Question: I'm trying to create a black jack game and I need little bit of help with the layouts of the components. The layout looks like this atm. Do not mind the colors. They are just there becuase I want to be able to distinguish the different components:

I'm trying to create "cards" in the middle of the blue JPanels. "Spader 4" and "Spader 3" are supposed to be spawning next to each other in the middle and they are supposed to have a border. How can I achieve this.
'''
public KortlekSwing(){
//Startar kortspelet
kortlek.blandaKortlek();
String playerKortEttText = drawCard(kortlek.Kortlek, playerScore);
JLabel playerKortEtt = new JLabel(playerKortEttText);
playerKortEtt.setSize(80, 45);
playerKortEtt.setBackground(Color.WHITE);
if(red){
playerKortEtt.setForeground(Color.RED);
} else {
playerKortEtt.setForeground(Color.BLACK);
}
String playerKortTvaText = drawCard(kortlek.Kortlek, playerScore);
JLabel playerKortTva = new JLabel(playerKortTvaText);
playerKortTva.setSize(80, 45);
playerKortTva.setBorder(BorderFactory.createLineBorder(Color.BLACK));
playerKortTva.setBackground(Color.WHITE);
if(red){
playerKortTva.setForeground(Color.RED);
} else {
playerKortTva.setForeground(Color.BLACK);
}
String computerKortEttText = drawCard(kortlek.Kortlek, computerScore);
String computerKortTvaText = drawCard(kortlek.Kortlek, playerScore);
JLabel computerKortEtt = new JLabel(computerKortEttText);
JLabel computerKortTva = new JLabel(computerKortTvaText);
frame = new JPanel();
frame.setLayout(new BoxLayout(frame, BoxLayout.Y_AXIS));
PlayerPanel = new JPanel();
PlayerCardsPanel = new JPanel();
PlayerButtons = new JPanel();
ComputerPanel = new JPanel();
ComputerCardsPanel = new JPanel();
ComputerButtons = new JPanel();
PlayerPanel.setLayout(new BorderLayout());
PlayerCardsPanel.setLayout(new BorderLayout());
ComputerPanel.setLayout(new BorderLayout());
ComputerCardsPanel.setLayout(new BorderLayout());
PlayerPanel.setSize(475, 120);
PlayerCardsPanel.setSize(460, 120);
PlayerButtons.setSize(460, 140);
PlayerPanel.setBackground(Color.GREEN);
PlayerCardsPanel.setBackground(Color.BLUE);
PlayerButtons.setBackground(Color.CYAN);
ComputerPanel.setSize(475, 120);
ComputerCardsPanel.setSize(460, 120);
ComputerButtons.setSize(460, 140);
ComputerPanel.setBackground(Color.GREEN);
ComputerCardsPanel.setBackground(Color.BLUE);
ComputerButtons.setBackground(Color.CYAN);
PlayerCardsPanel.add(playerKortEtt, BorderLayout.CENTER);
PlayerCardsPanel.add(playerKortTva, BorderLayout.CENTER);
PlayerButtons.add(PlayerKortButton);
PlayerButtons.add(PlayerPassButton);
ComputerButtons.add(ComputerKortButton);
ComputerButtons.add(ComputerPassButton);
ComputerButtons.add(NyttSpelButton);
ComputerButtons.add(ExitButton);
PlayerText.setOpaque(false);
PlayerPanel.add(PlayerText, BorderLayout.NORTH);
PlayerPanel.add(PlayerCardsPanel, BorderLayout.CENTER);
PlayerPanel.add(PlayerButtons, BorderLayout.SOUTH);
ComputerText.setOpaque(false);
ComputerPanel.add(ComputerText, BorderLayout.NORTH);
ComputerPanel.add(ComputerCardsPanel, BorderLayout.CENTER);
ComputerPanel.add(ComputerButtons, BorderLayout.SOUTH);
ComputerPanel.setSize(475, 190);
ComputerCardsPanel.setSize(460, 120);
ComputerButtons.setSize(460, 100);
NyttSpelButton.addActionListener(new NyttSpel());
frame.add(PlayerPanel);
frame.add(ComputerPanel);
add(frame);
}
'''
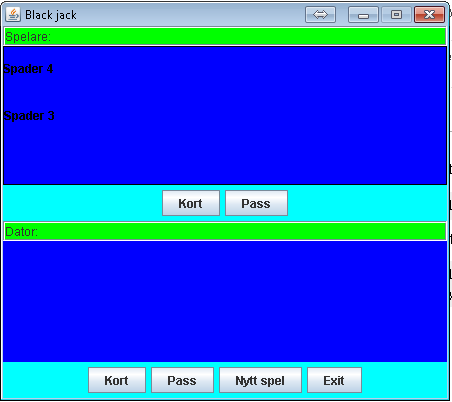
Answer: First of all, don't use 'setSize' on components, these values will generally be ignored and updated by the layout managers as they see fit.
Secondly, instead of using using a 'BorderLayout' on the 'ComputerCardsPanel' and 'PlayerCardsPanel', which seems to be where the cards are to be displayed, you could trying using a 'FlowLayout' or 'GridBagLayout' instead
Take a look at <URL> for more ideas